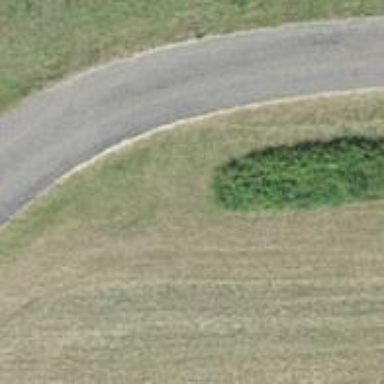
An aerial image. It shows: Hedge acting as barrier.